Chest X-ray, PA view. Patient: 59 years old, sex F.
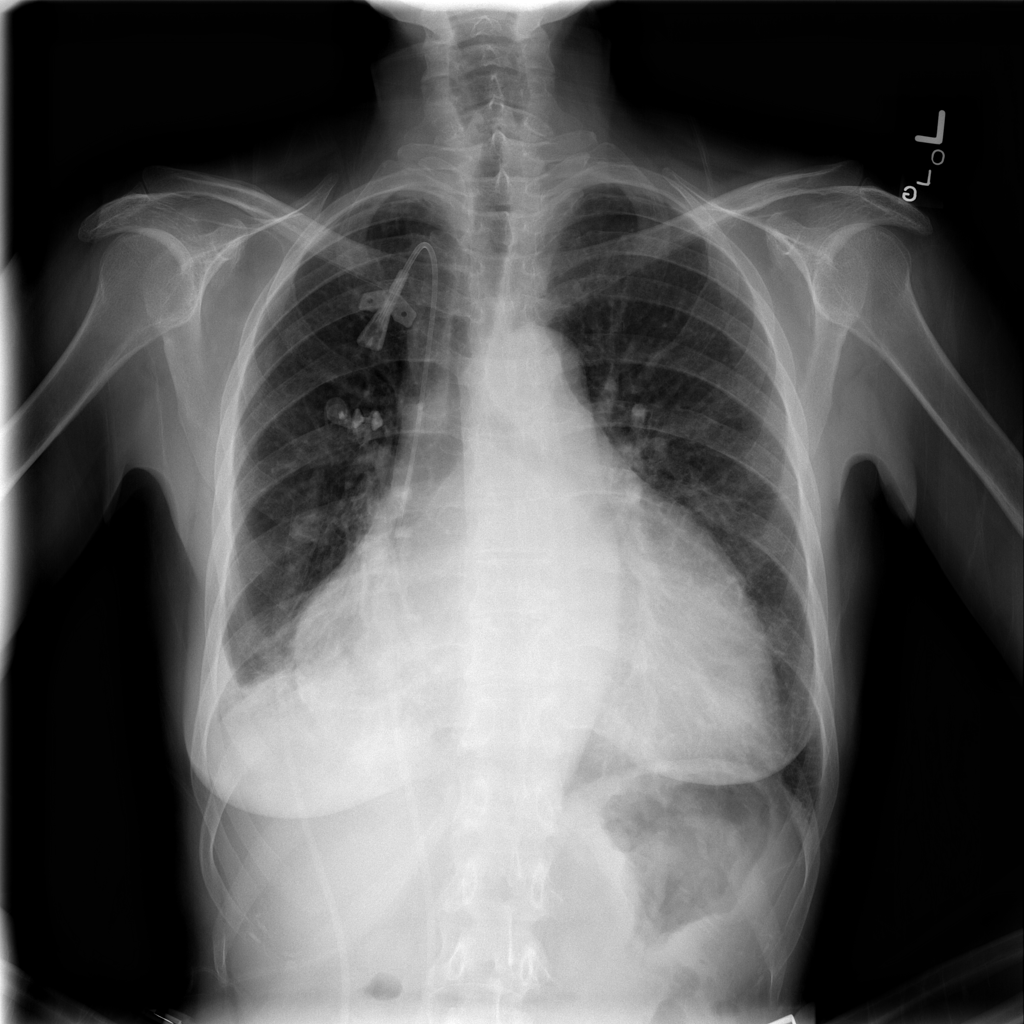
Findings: Effusion